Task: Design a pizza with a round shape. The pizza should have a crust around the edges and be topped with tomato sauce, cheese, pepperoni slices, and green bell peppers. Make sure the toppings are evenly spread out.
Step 471:
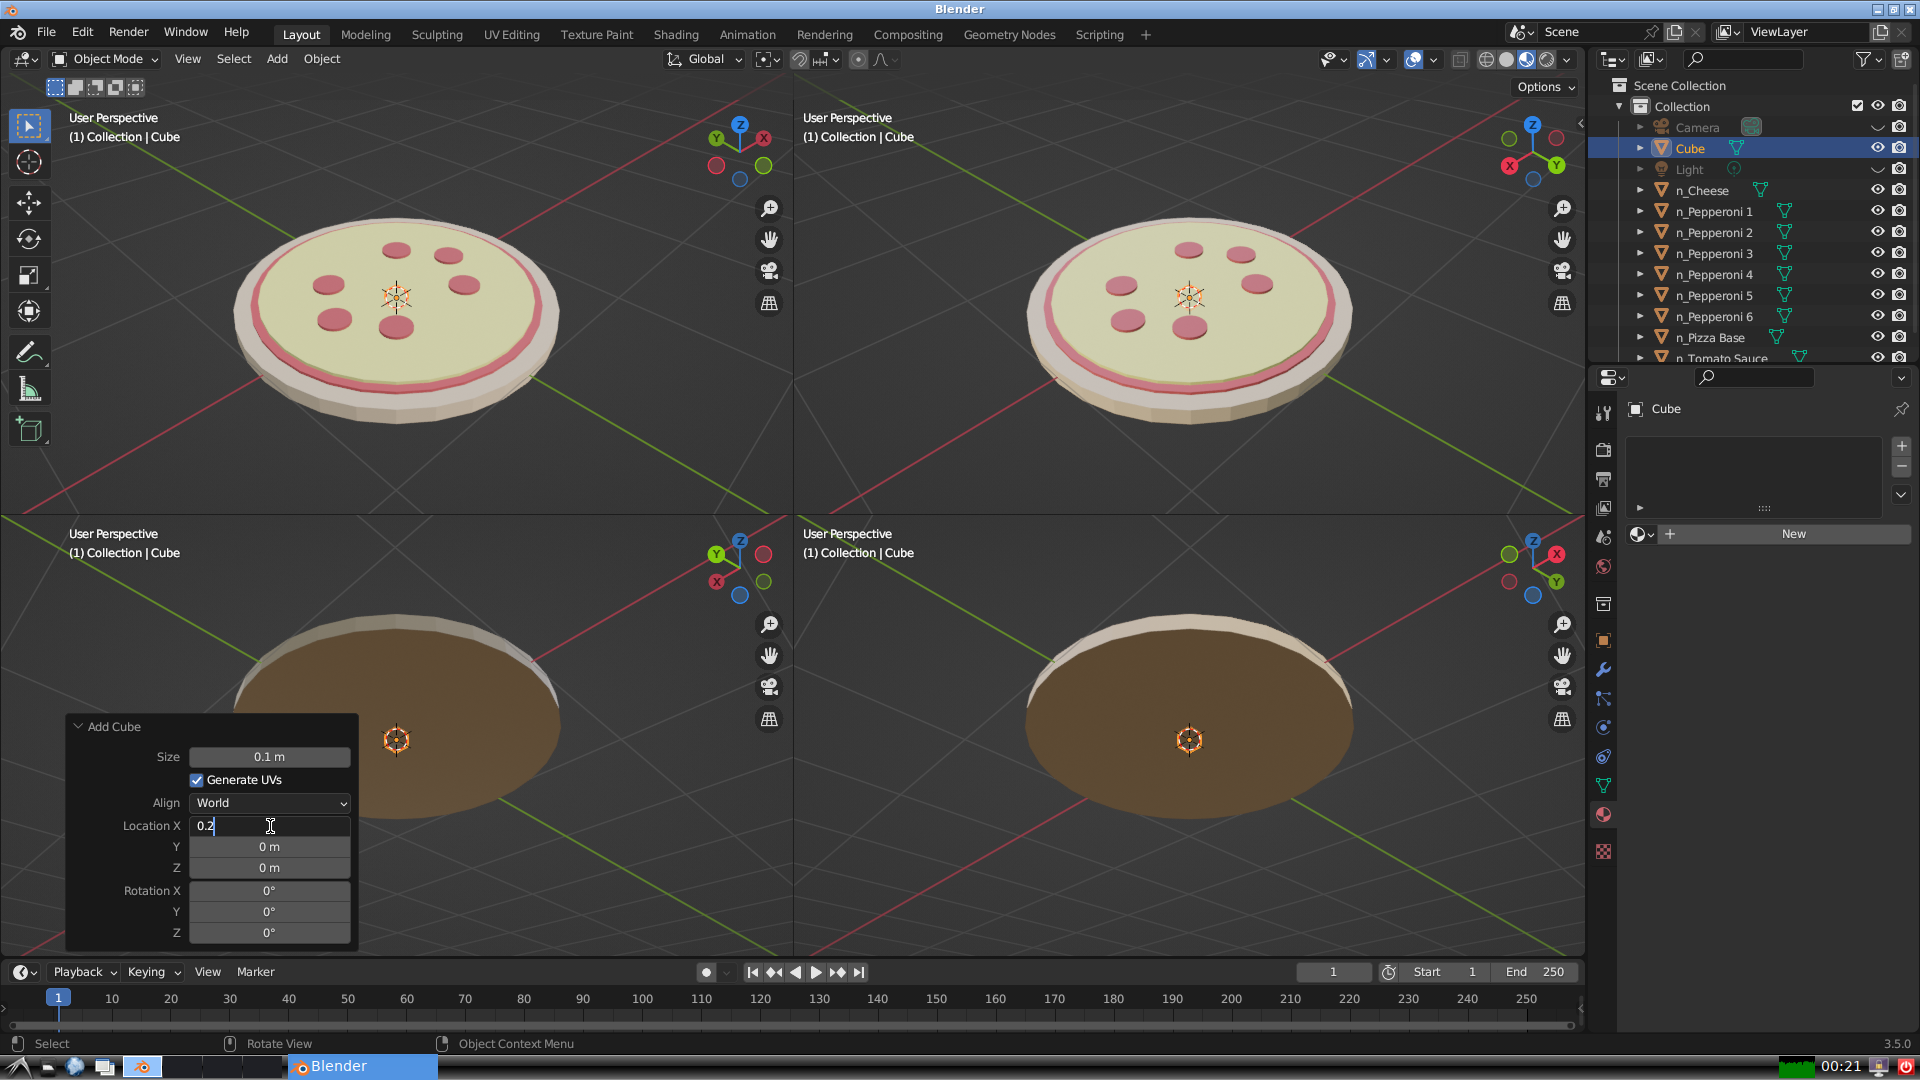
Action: {"key_press": ['Return']}